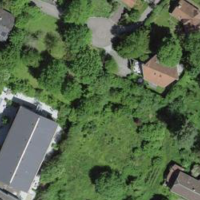
EUNIS habitat code: 55
Species observed at this site:
Hemerocallis fulva